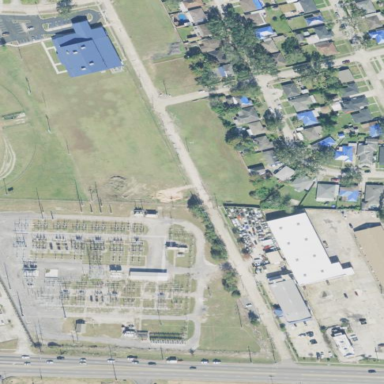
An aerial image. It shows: Outdoor distribution substation.